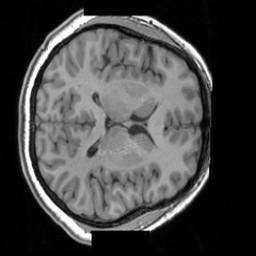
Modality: T1w
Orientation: axial
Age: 24
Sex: female
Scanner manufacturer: siemens
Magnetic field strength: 3 T
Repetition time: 1.63 s
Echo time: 0.00311 s